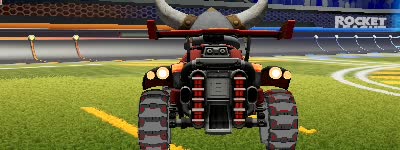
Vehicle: octane